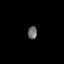
Tissue: prostate
Cell type: T cells
Senescence score: 0.355
Nuclear area (px): 114
Mean DAPI intensity: 110.737